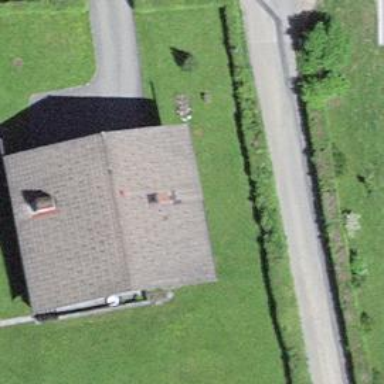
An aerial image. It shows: Simple and straightforward house.